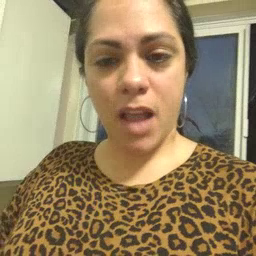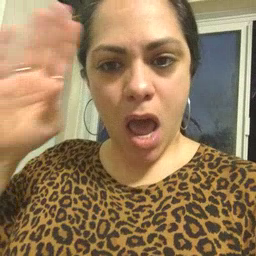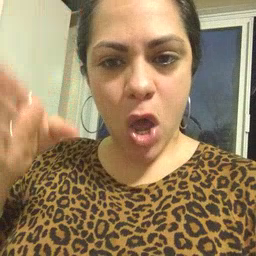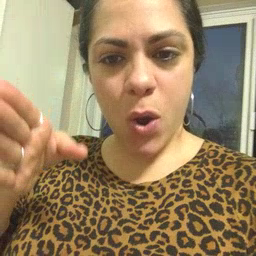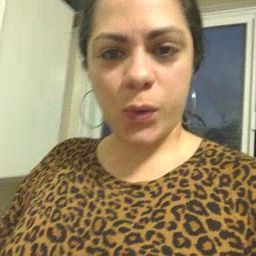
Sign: hello